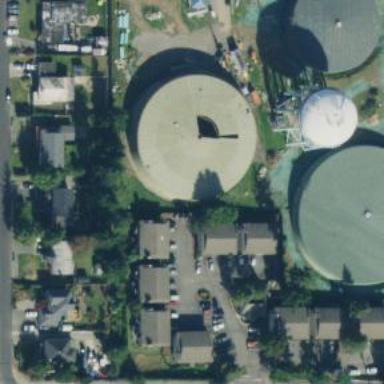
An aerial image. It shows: Building with storage tank.